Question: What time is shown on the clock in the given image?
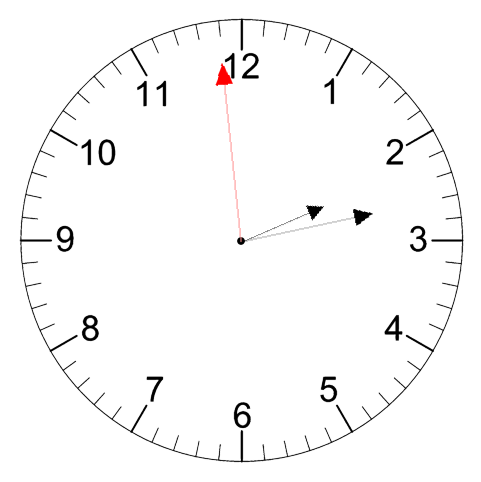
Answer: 02:12:59